Field crop: tomato
Growth stage: 1
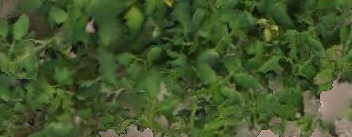
Species: tomato